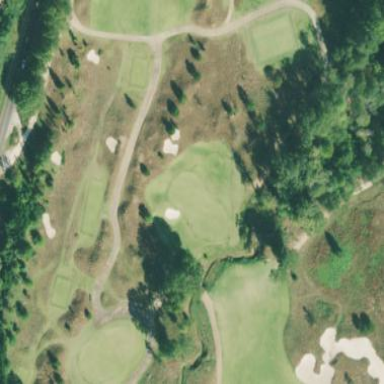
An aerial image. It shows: Golf fairway surrounded by grass.